Question: I have set my compression like this for my on my iphone app (I use Monotouch, but it's a 1:1 API match):
'''
var req = new NSMutableUrlRequest (new NSUrl (str), NSUrlRequestCachePolicy.ReloadIgnoringLocalAndRemoteCacheData, 20)
req["Accept-Encoding"] = "compress, gzip";
'''
When I download a resource (REST xml file) and monitor the bandwidth in the iPhoneSimulator, it indicates that the file is being downloaded at its raw file size (20 meg, zipped should be 3 meg-ish).
On my IIS 6 server I have set compression universally. Using a browser to the file works fine with compression when I monitor its bandwidth usage.
Ideas why?

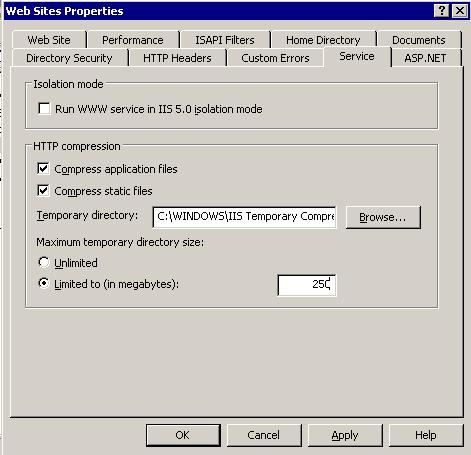
Answer: I think you need to configure IIS to compress XML files as well. More information at <URL>